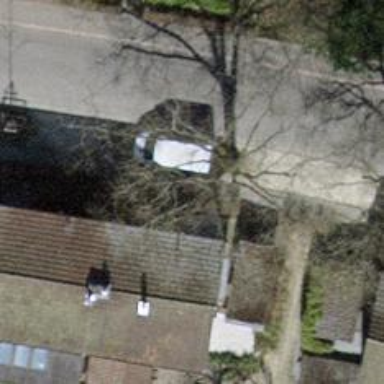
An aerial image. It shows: Avenue lined with deciduous broadleaved trees.